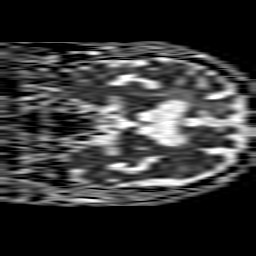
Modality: ADC
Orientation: coronal
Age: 61
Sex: male
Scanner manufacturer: philips
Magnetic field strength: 1.5 T
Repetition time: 3.643 s
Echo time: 0.09255 s